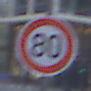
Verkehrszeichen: Geschwindigkeit80
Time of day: SunriseSunset
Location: Outdoor (Urban)
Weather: PartlyCloudy
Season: NotSpecified
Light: Natural